Field crop: tomato
Growth stage: 1
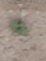
Species: solanum